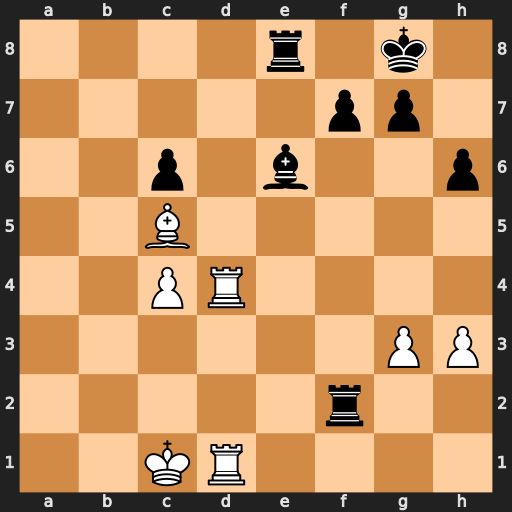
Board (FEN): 4r1k1/5pp1/2p1b2p/2B5/2PR4/6PP/5r2/2KR4
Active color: w
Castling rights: -
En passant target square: -
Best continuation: Rd8 Rxd8 Rxd8+ Kh7 Bxf2